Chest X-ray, PA view. Patient: 42 years old, sex F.
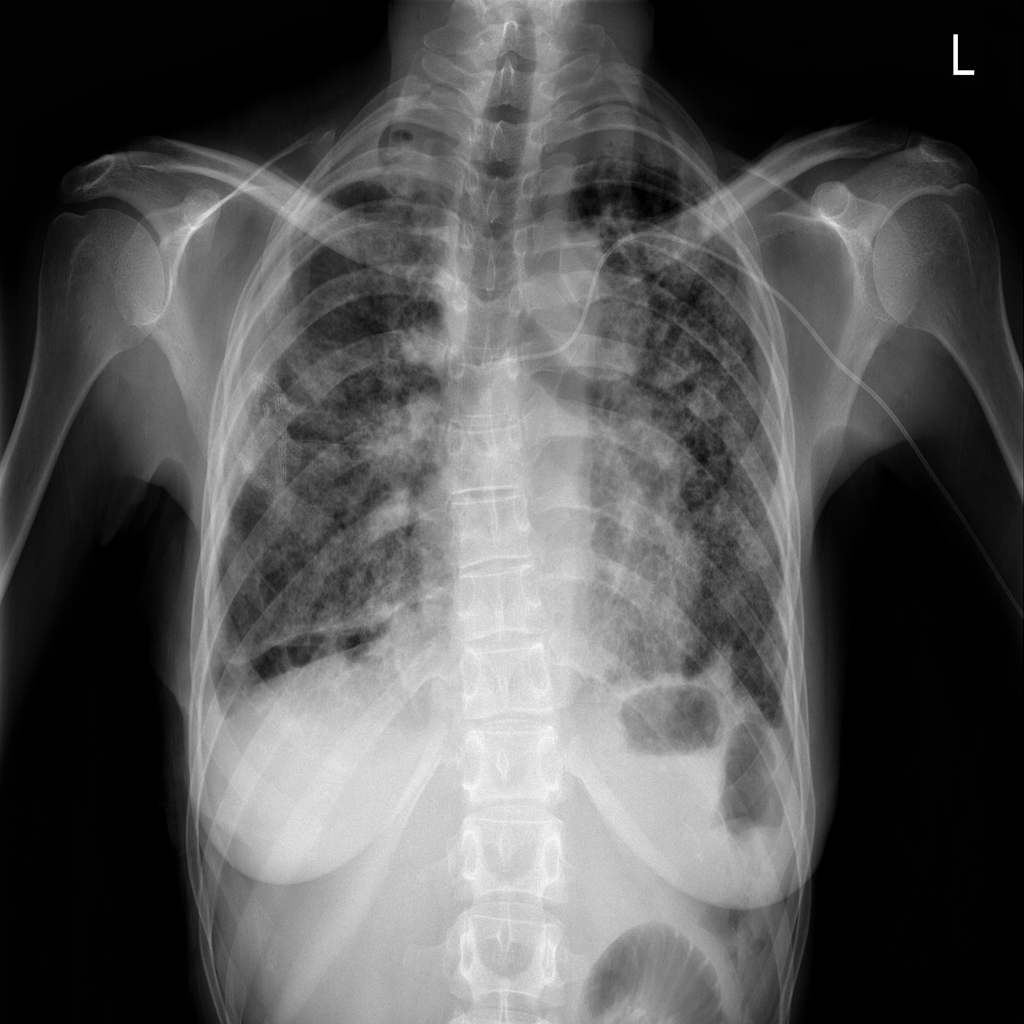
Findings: Pneumothorax